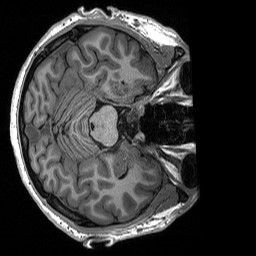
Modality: T1w
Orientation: axial
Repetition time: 8 s
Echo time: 0.066 s